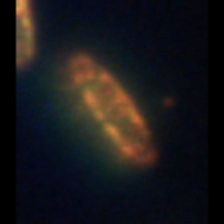
Taxon: Pennate
Group: Diatoms